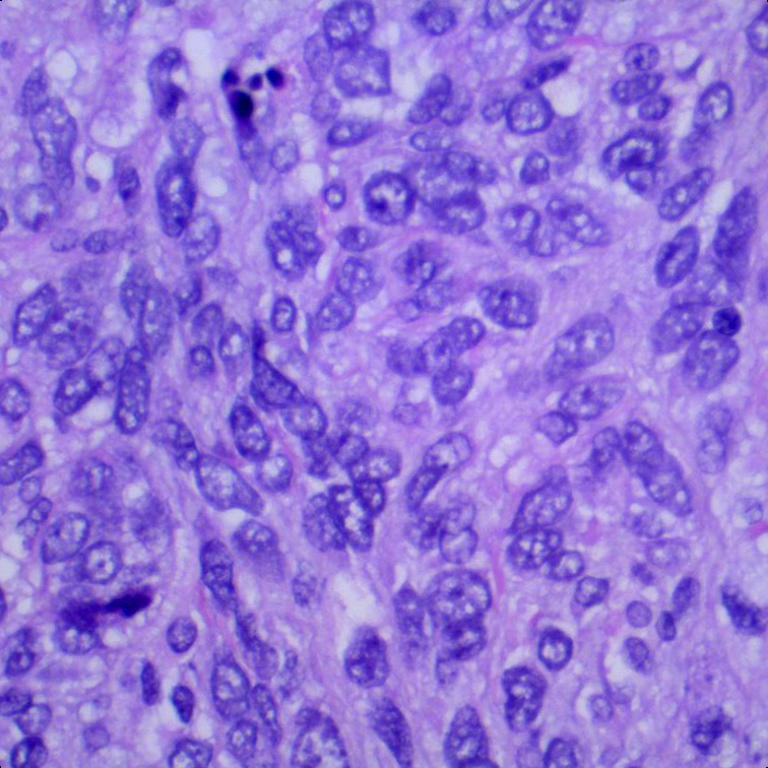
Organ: lung
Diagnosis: squamous carcinomas